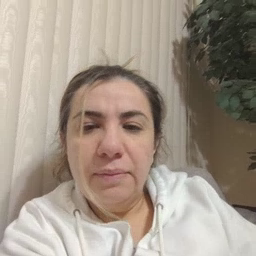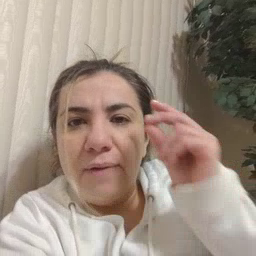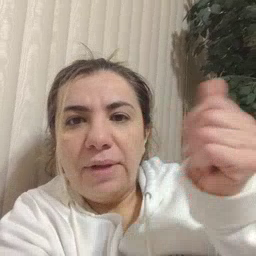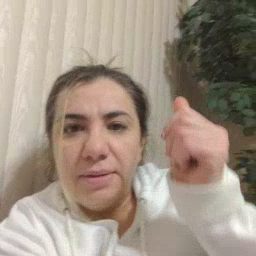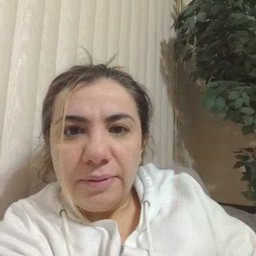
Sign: fast